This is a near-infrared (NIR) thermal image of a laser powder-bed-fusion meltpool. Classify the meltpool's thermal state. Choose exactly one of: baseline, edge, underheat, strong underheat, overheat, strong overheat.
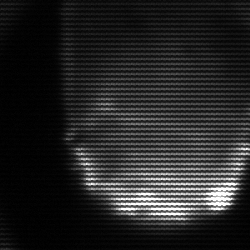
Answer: edge